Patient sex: M
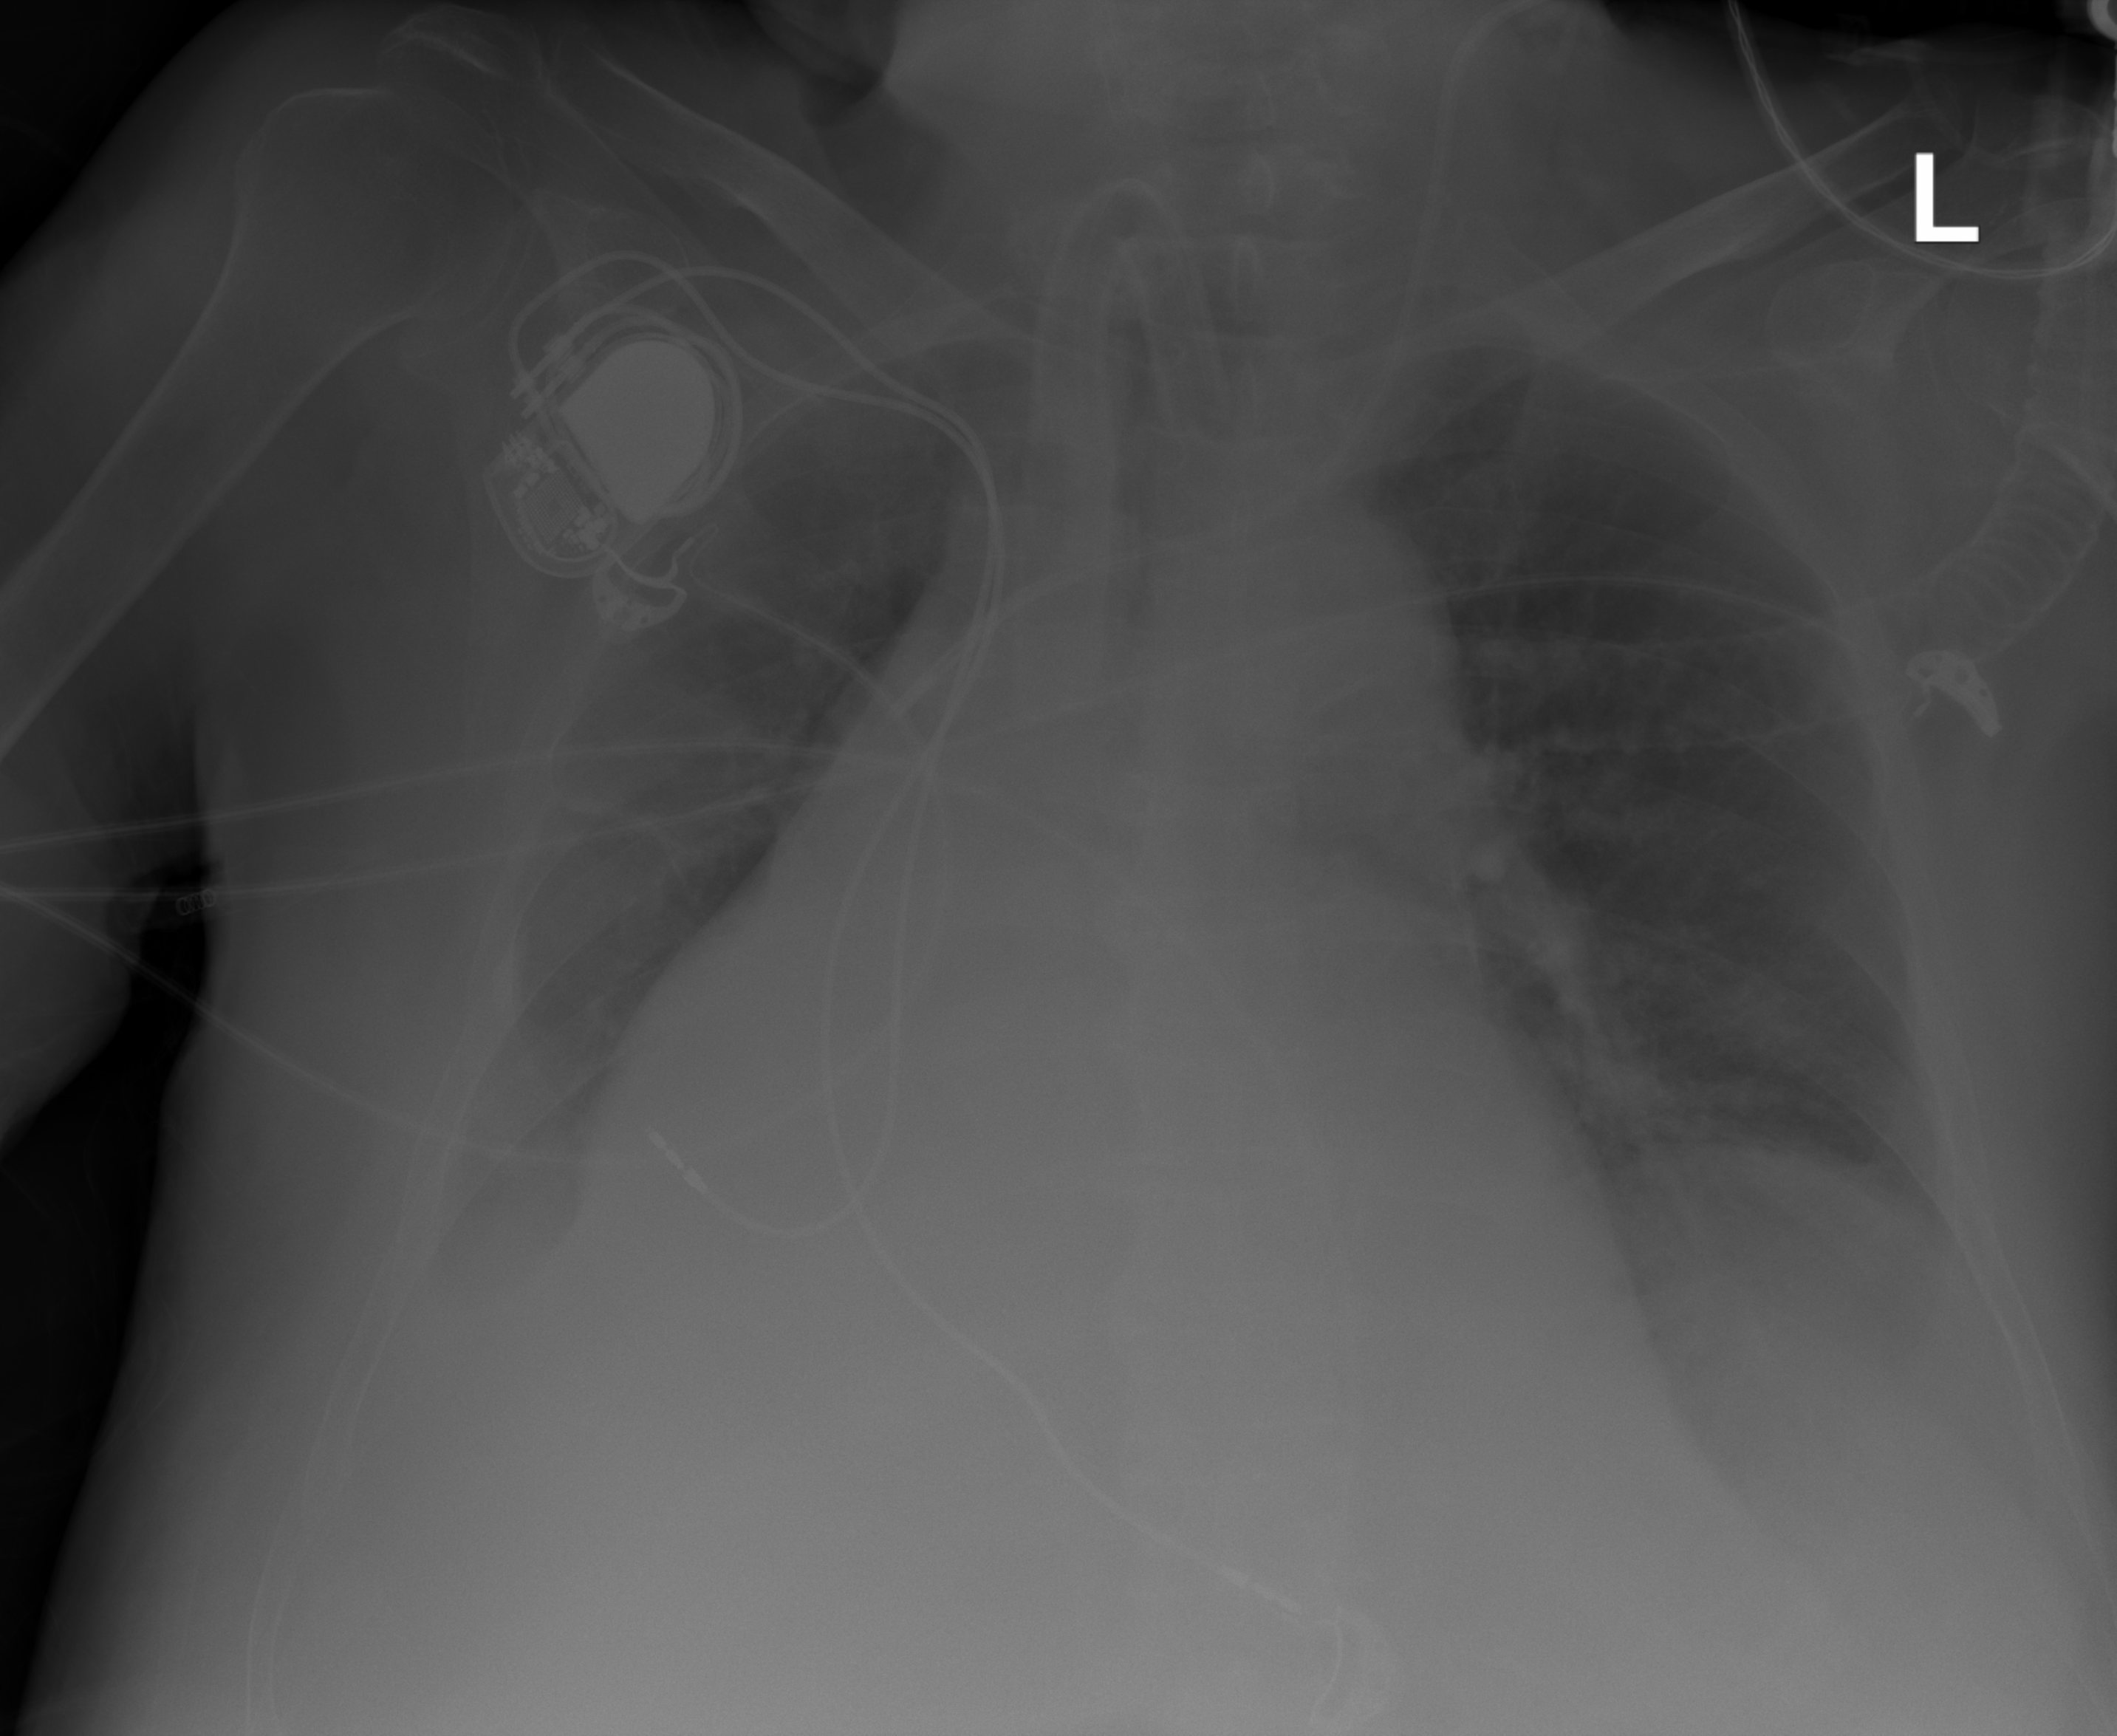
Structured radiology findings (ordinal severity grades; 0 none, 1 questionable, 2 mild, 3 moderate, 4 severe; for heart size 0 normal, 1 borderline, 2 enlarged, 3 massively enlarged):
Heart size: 3
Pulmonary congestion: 0
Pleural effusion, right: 2
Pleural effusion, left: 2
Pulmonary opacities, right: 0
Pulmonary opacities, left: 0
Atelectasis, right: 2
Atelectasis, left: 2